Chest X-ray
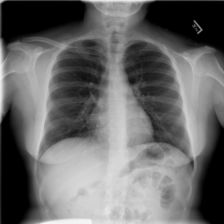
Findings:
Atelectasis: negative
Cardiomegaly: negative
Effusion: negative
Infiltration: negative
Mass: negative
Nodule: negative
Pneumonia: negative
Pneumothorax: negative
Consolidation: negative
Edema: negative
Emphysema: negative
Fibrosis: negative
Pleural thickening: negative
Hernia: negative